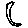
Label: moon